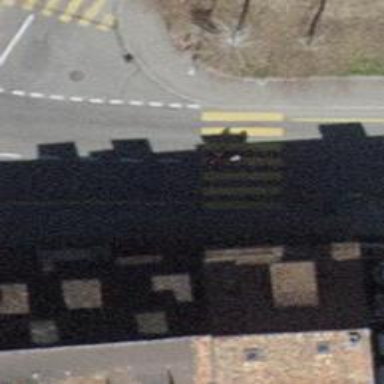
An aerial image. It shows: Marked zebra crossing with clear markings.